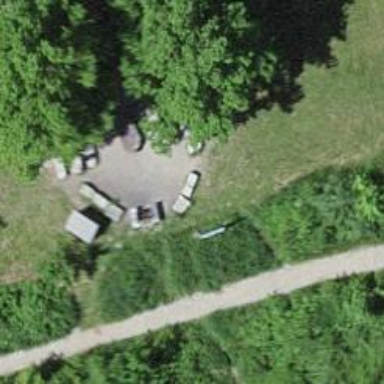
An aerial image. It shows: Bench for seating.